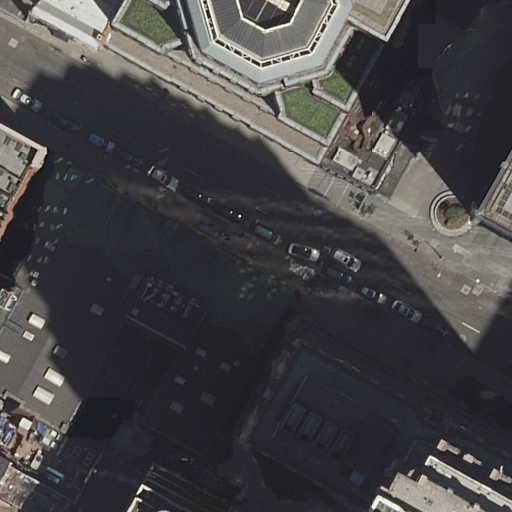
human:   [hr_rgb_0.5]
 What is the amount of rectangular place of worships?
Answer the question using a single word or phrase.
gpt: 1

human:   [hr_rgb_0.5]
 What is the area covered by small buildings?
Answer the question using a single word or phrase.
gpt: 91m2

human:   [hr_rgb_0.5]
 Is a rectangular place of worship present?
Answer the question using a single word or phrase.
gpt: yes

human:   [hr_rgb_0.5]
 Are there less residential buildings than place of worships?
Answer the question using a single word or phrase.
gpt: no

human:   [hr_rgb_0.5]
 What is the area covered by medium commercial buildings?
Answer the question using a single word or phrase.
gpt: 235m2

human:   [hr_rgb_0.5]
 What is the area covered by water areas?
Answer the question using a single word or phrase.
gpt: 0m2

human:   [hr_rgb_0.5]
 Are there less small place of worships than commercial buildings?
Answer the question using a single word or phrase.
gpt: yes

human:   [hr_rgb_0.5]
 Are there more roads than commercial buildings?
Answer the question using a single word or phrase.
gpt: no

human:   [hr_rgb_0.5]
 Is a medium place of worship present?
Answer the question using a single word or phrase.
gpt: no

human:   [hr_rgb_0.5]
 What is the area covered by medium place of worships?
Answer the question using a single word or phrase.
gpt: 0m2

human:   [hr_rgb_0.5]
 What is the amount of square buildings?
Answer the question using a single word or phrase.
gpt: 0

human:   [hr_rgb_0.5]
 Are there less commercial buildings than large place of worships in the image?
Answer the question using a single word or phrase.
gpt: no

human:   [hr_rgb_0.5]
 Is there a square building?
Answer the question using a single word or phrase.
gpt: no

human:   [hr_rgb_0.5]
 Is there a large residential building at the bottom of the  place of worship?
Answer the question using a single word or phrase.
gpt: no

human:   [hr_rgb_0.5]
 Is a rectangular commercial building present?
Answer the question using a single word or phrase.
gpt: yes

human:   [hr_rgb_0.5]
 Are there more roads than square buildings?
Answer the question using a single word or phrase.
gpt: yes

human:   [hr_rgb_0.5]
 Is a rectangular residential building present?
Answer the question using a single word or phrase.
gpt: yes

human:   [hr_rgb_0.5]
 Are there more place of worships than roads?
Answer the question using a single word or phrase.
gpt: no

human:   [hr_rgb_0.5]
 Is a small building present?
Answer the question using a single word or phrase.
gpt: yes

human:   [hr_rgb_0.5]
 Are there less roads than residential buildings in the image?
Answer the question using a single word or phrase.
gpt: yes

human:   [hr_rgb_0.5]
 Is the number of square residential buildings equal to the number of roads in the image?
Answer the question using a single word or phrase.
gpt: no

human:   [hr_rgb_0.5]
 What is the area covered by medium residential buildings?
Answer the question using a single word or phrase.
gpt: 334m2

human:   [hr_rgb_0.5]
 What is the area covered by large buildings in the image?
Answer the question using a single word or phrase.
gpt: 6417m2

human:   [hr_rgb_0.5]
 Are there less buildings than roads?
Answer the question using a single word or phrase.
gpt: no

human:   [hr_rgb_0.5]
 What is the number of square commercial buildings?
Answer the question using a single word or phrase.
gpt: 0

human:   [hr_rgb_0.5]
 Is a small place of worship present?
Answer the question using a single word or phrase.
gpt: yes

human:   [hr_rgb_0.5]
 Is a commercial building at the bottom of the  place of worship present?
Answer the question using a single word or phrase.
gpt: yes

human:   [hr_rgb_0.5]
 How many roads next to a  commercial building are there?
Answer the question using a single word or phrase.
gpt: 2

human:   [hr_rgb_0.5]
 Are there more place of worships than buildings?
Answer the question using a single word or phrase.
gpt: no

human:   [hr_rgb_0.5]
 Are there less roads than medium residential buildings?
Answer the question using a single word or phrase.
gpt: yes

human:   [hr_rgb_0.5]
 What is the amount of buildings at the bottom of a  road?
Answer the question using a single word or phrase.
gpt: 7

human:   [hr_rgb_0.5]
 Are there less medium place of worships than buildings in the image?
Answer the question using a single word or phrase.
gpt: yes

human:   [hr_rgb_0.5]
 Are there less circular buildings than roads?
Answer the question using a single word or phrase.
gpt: yes

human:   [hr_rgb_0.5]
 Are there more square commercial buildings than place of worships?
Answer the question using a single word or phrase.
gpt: no

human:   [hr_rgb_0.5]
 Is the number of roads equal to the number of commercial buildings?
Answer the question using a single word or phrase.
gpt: yes

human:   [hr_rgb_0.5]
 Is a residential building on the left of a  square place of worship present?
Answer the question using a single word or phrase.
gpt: no